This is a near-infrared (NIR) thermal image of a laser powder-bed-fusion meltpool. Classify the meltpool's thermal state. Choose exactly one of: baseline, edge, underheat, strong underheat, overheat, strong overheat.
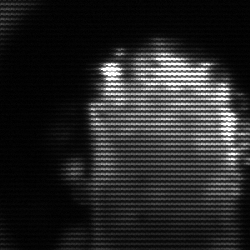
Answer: baseline